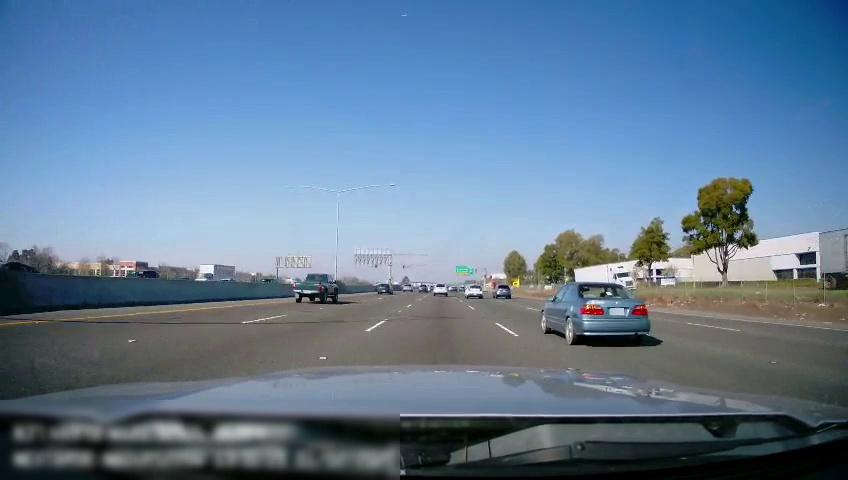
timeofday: Day
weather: Sunny
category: Drivable Space
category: Vehicles | Car
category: Vehicles | SUV
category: Vehicles | Truck
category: Vehicles | Car
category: Vehicles | Car
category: Vehicles | Truck
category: Vehicles | Truck
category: Vehicles | Truck
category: Vehicles | SUV
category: Vehicles | Car
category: Vehicles | SUV
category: Vehicles | SUV
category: Vehicles | Car
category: Vehicles | Truck
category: Vehicles | SUV
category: Vehicles | Car
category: Lanes | Current Lane
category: Lanes | Current Lane
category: Lanes | Alternate Lane
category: Lanes | Alternate Lane
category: Lanes | Alternate Lane
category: Lanes | Alternate Lane
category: Lanes | Alternate Lane
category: Traffic | Signs